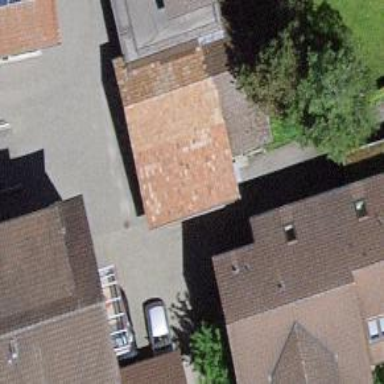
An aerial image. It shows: Garage building.